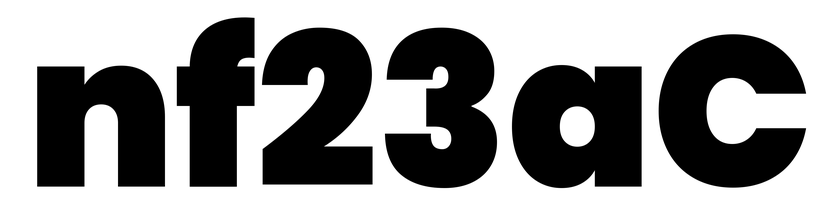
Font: Poppins-Black